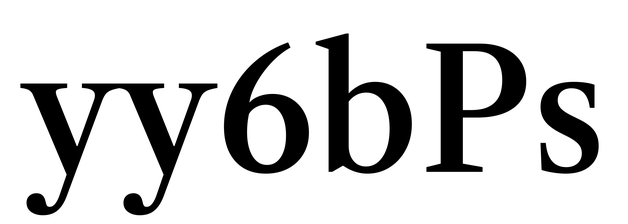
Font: LibreCaslonText_Medium